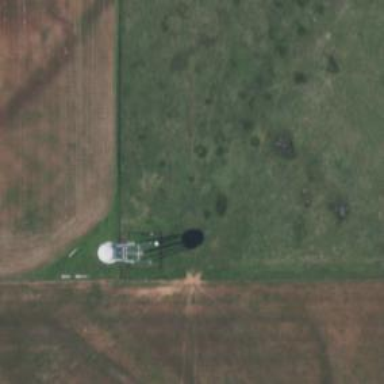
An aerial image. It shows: Water tower that is man-made.